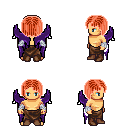
a pixel art fantasy rpg character, male body template, human, tanned skin, purple wings, robe skirt, red pageboy hairstyle, white cloth bandages, brown shoes, four views (front, back, left, right), 2x2 character sprite sheet, small pixel art, hard edges, no anti-aliasing